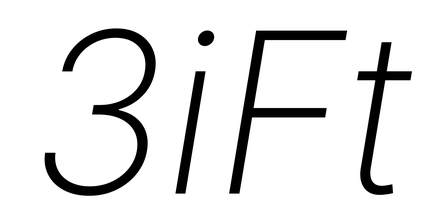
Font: Inter-Italic_ExtraLight_Italic